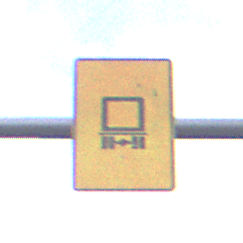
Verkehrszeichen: KennzeichnungspflichtigeFahrzeugeGefaehrlicheGueterOhnePfeilsymbol
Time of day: MorningAfternoon
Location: Outdoor (Urban)
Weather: Overcast
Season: NotSpecified
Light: Natural